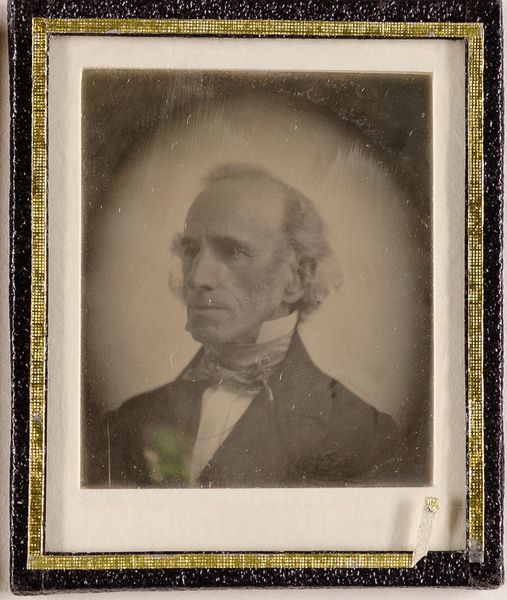
Titel: Unbekannter Mann, um 1850
Künstler: Southworth & Hawes
Standort: Hamburg
Institution: Museum für Kunst und Gewerbe Hamburg
Schlagwörter: mann, brustbild, dreiviertelansicht, foto, fotografie, photographie, photo, lichtbild, daguerreotypie, bildwerke, angewandte und bildende kunst, hessische systematik, porträtfotografie, porträtphotographie